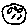
Label: moon